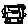
Label: car